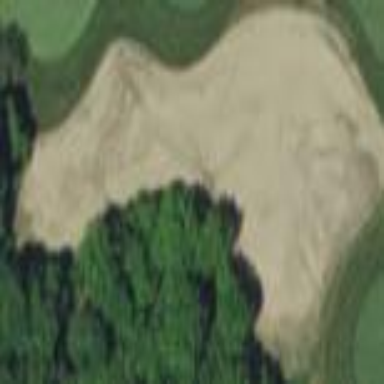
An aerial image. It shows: Sandy area is golf bunker.